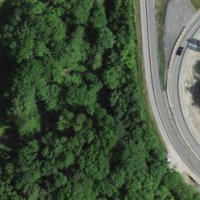
EUNIS habitat code: 57
Species observed at this site:
Primula veris